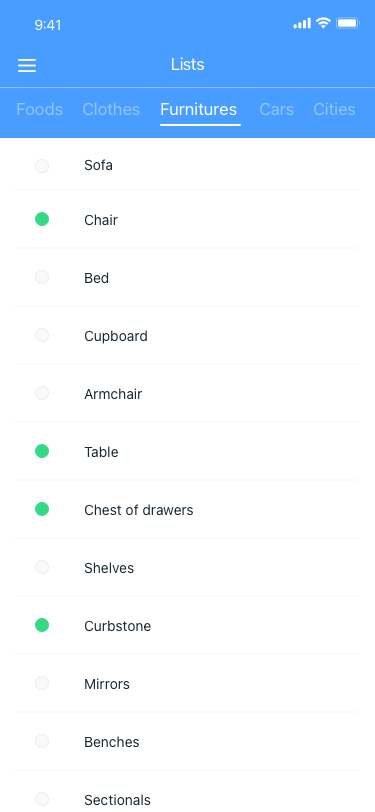
Text in this UI design:
Foods
Clothes
Furnitures
Cars
Cities
Lists
Table
Chest of drawers
Shelves
Mirrors
Benches
Sectionals
Curbstone
Armchair
Cupboard
Bed
Chair
Sofa